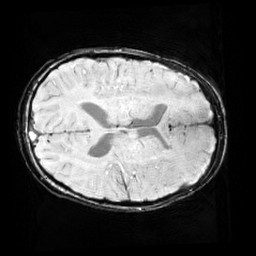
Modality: SWI
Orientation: axial
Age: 11
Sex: male
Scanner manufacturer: siemens
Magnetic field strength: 3 T
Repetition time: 0.027 s
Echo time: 0.02 s